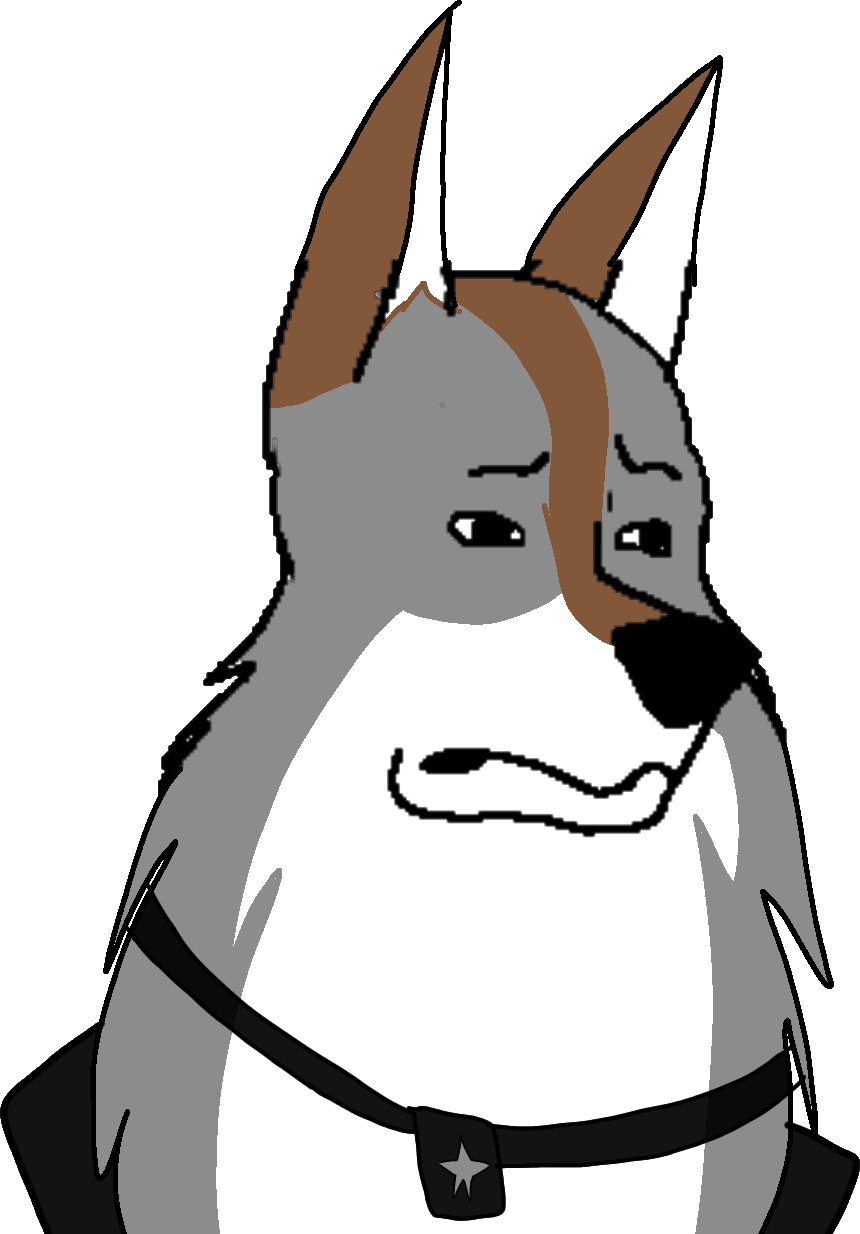
Label: 5_Animal